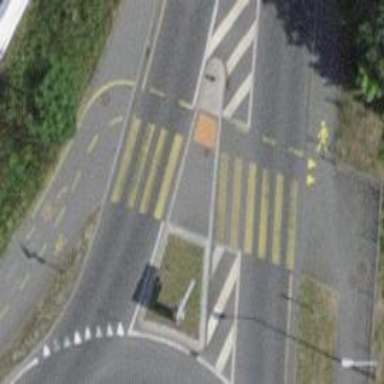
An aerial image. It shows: Kerb barrier.